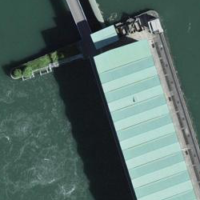
EUNIS habitat code: 15
Species observed at this site:
Alopochen aegyptiaca